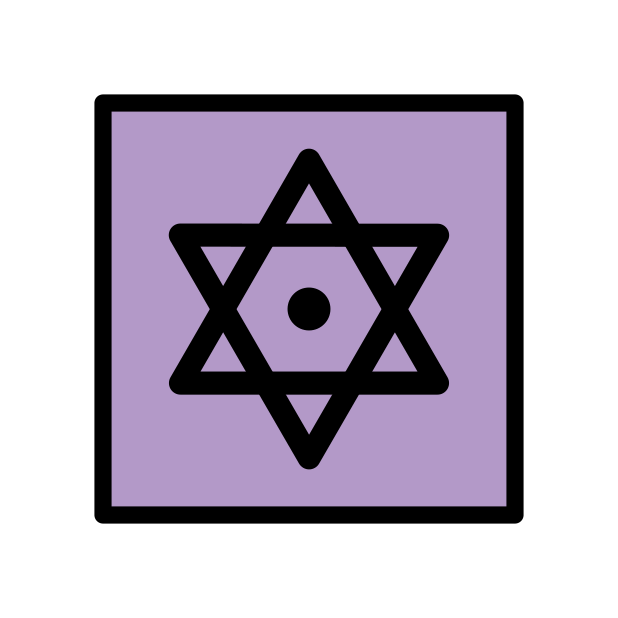
Emoji: 🔯
Name: six pointed star with middle dot
Unicode: 0x1f52f